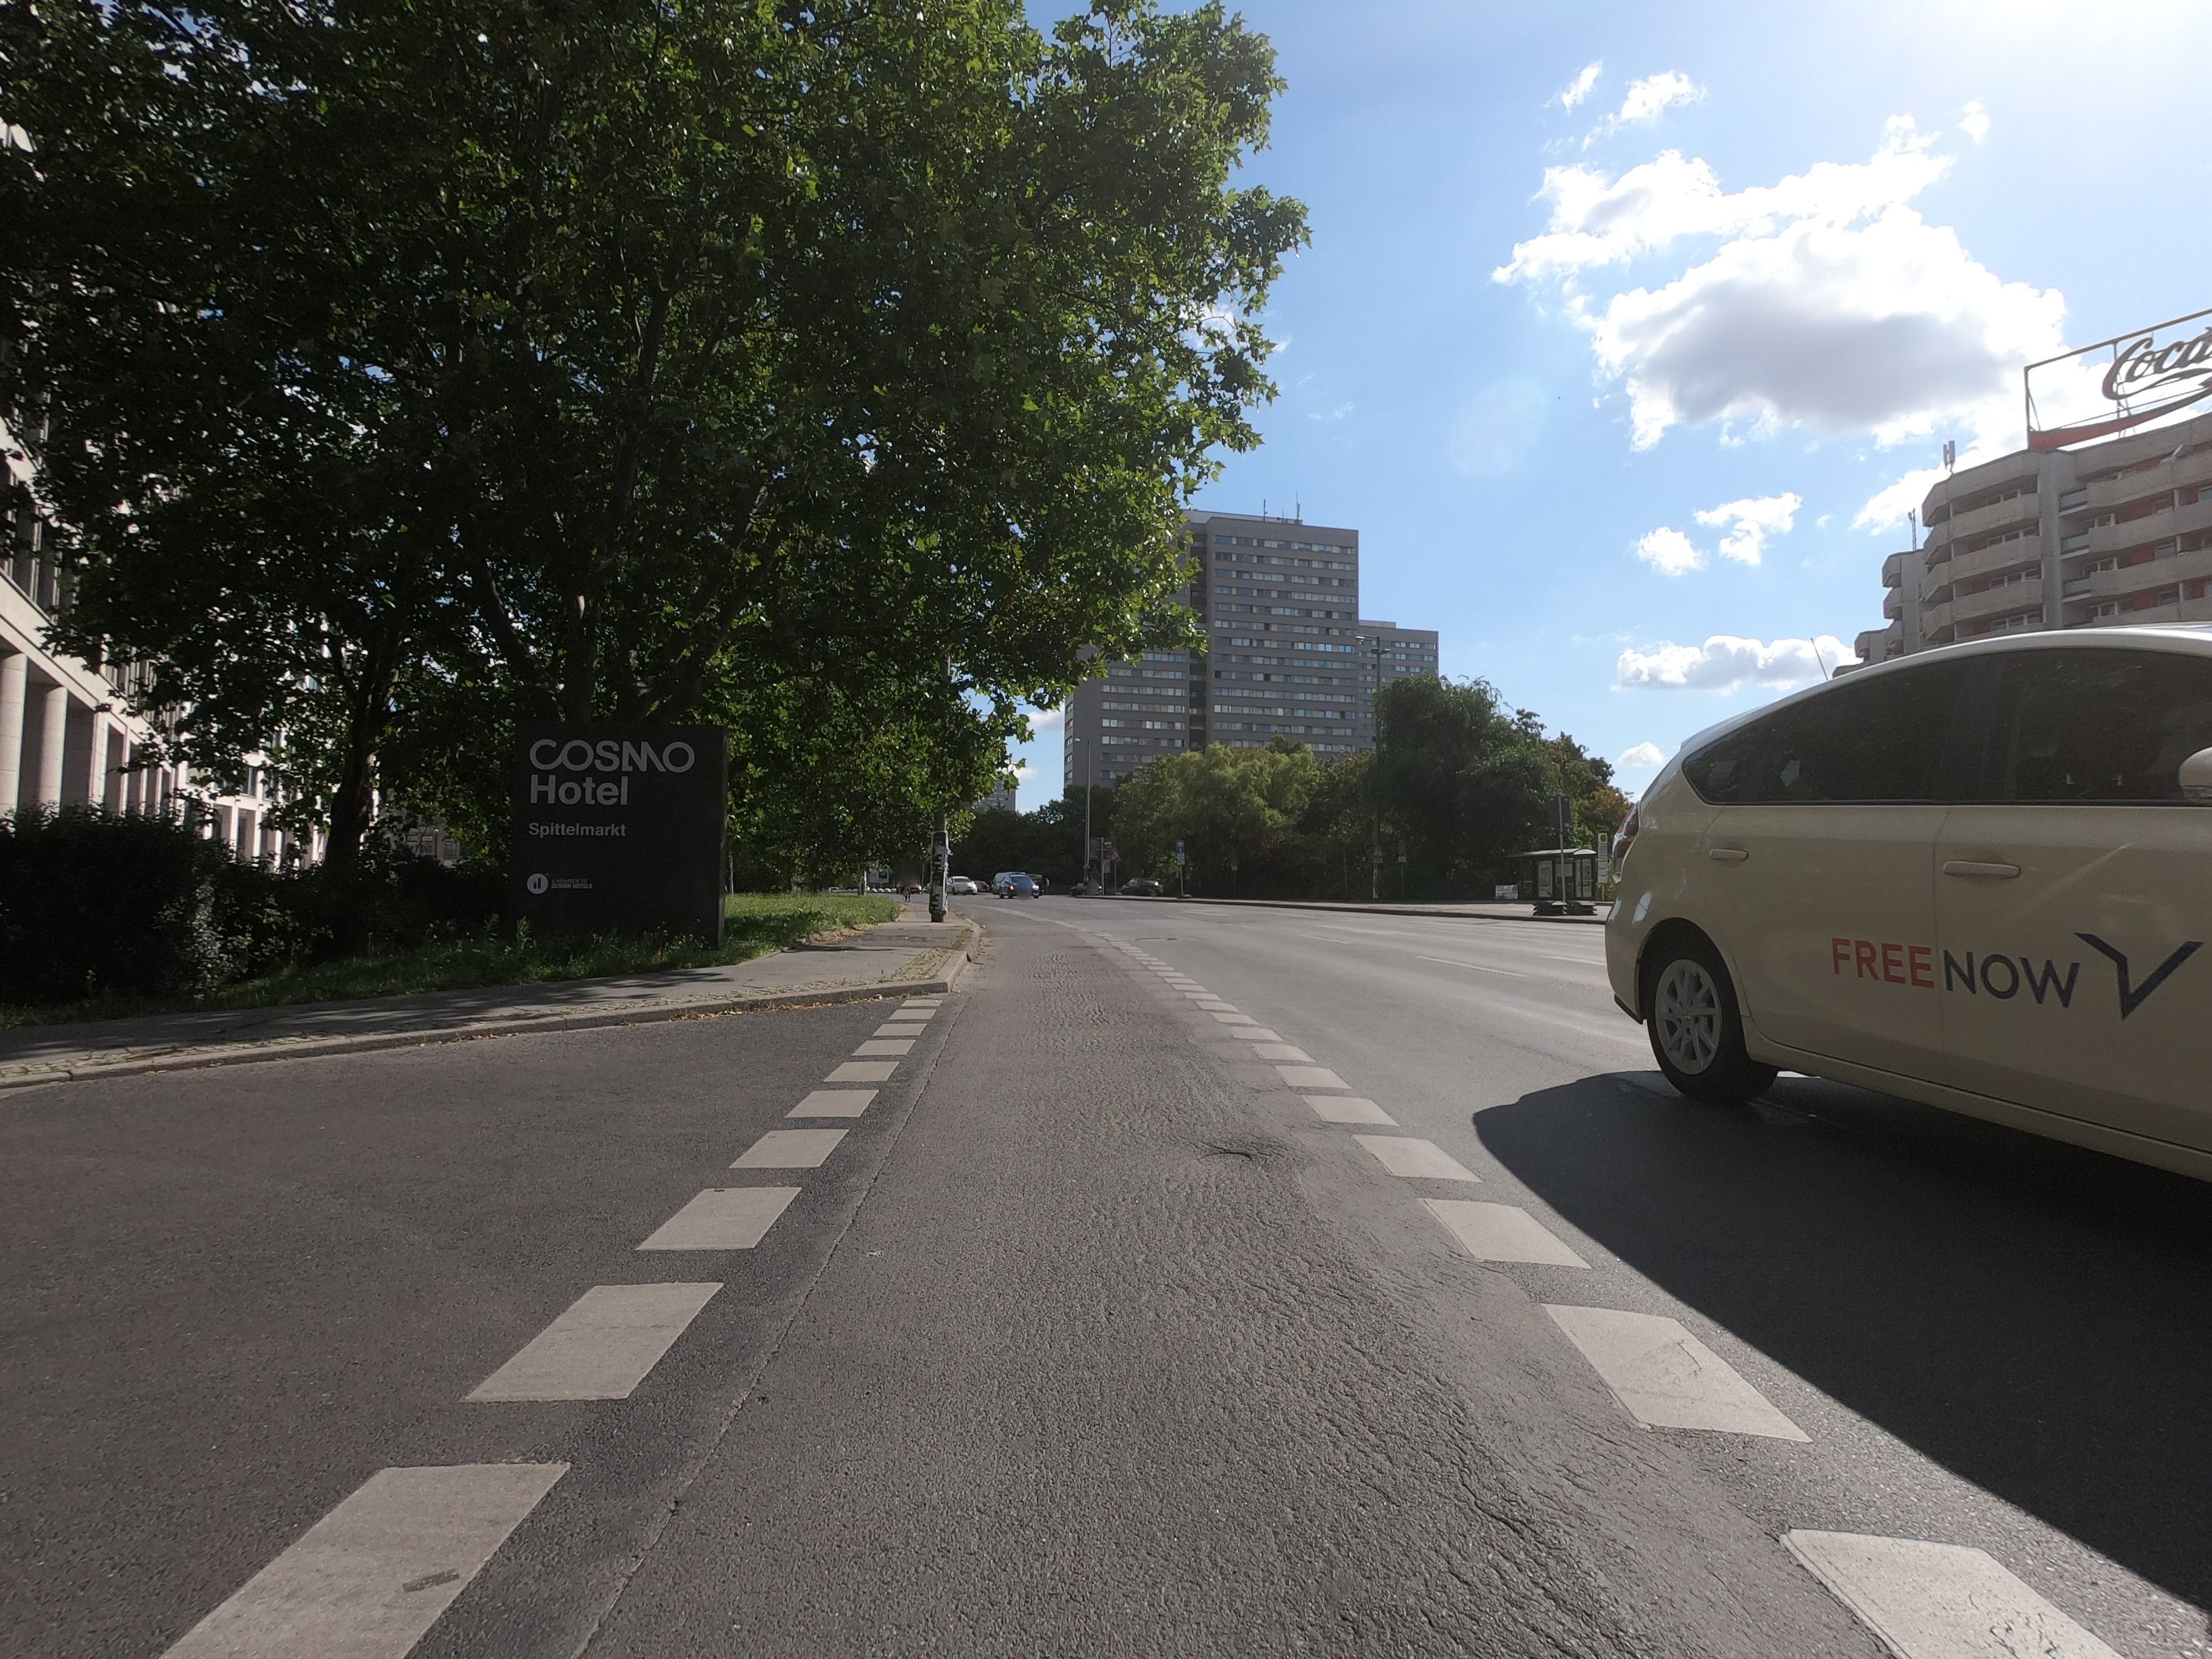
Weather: clear
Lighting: day
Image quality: good
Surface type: cycling surface
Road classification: service, cycleway
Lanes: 3
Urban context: urban centre
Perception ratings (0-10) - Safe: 6.45, Lively: 9.04, Beautiful: 9.08, Boring: 4.82, Depressing: 8, Wealthy: 5.71